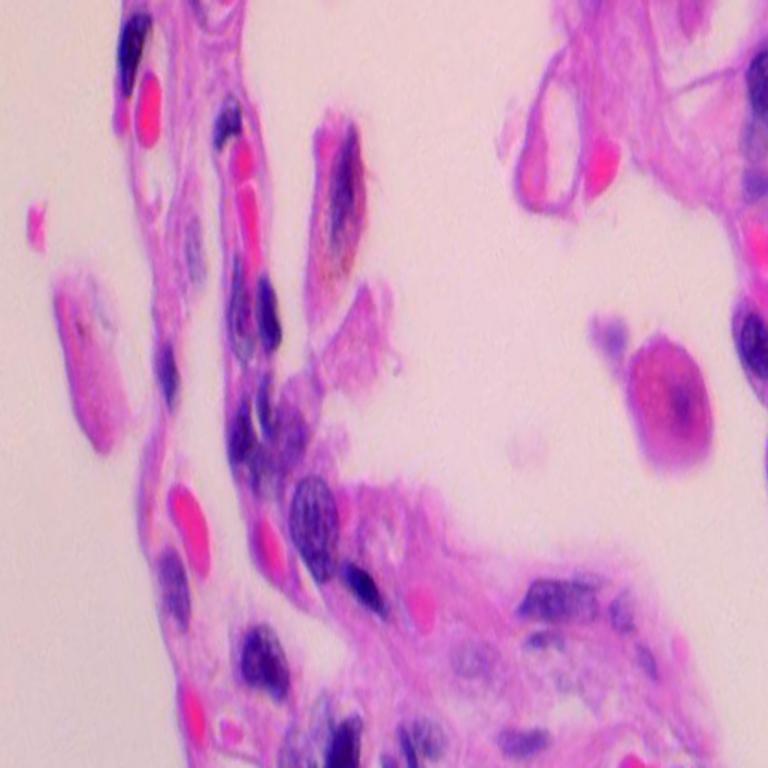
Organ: lung
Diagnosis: benign